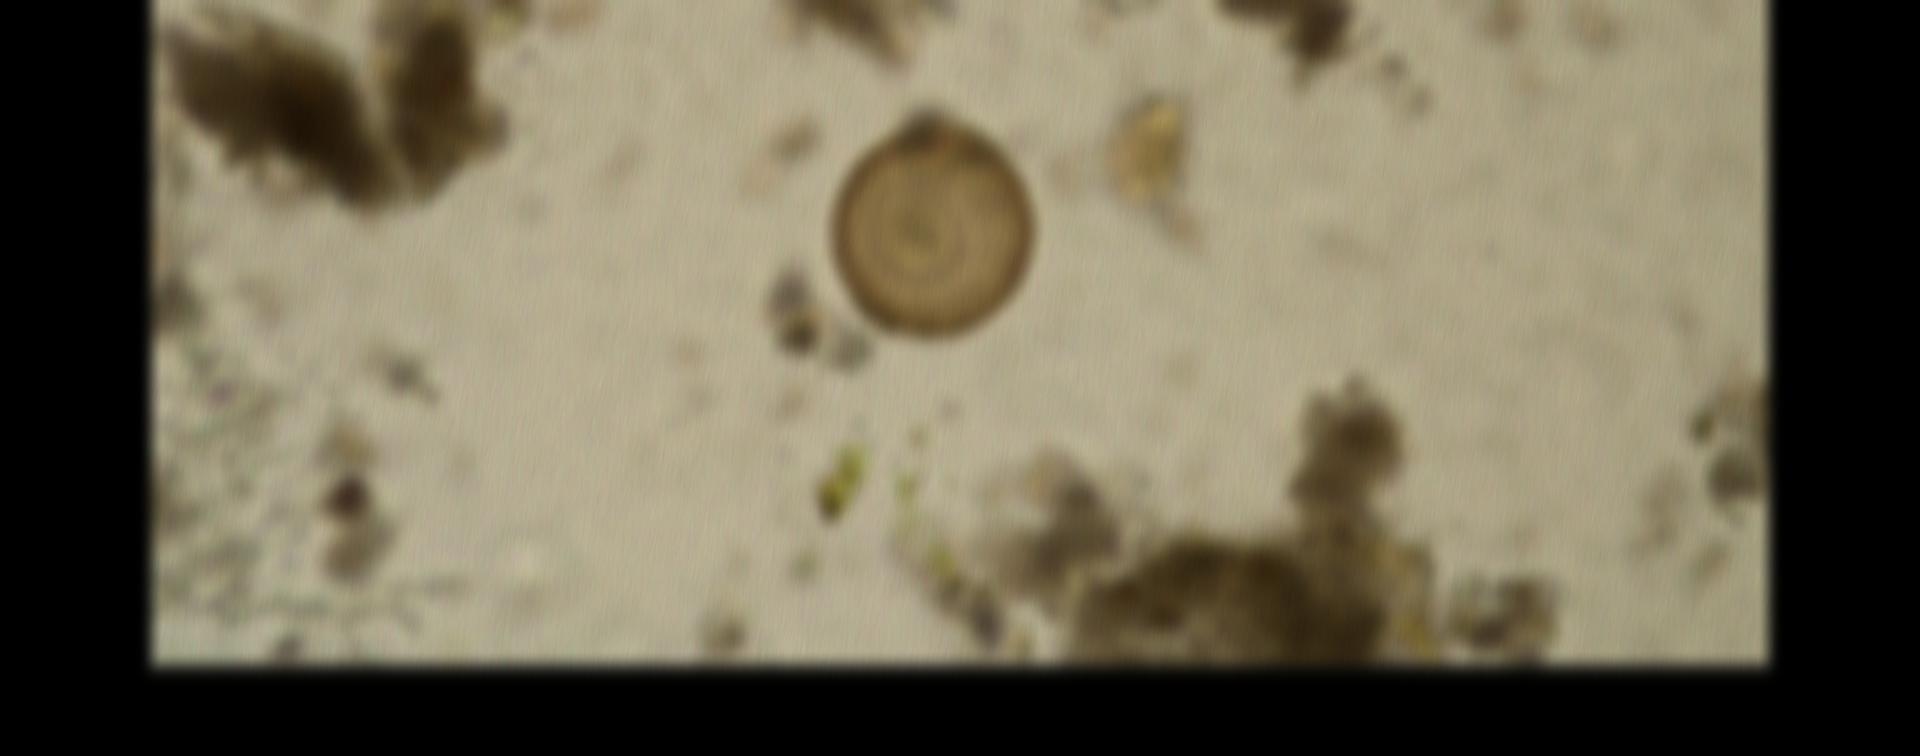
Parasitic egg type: Hymenolepis diminuta